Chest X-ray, PA view. Patient: 42 years old, sex M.
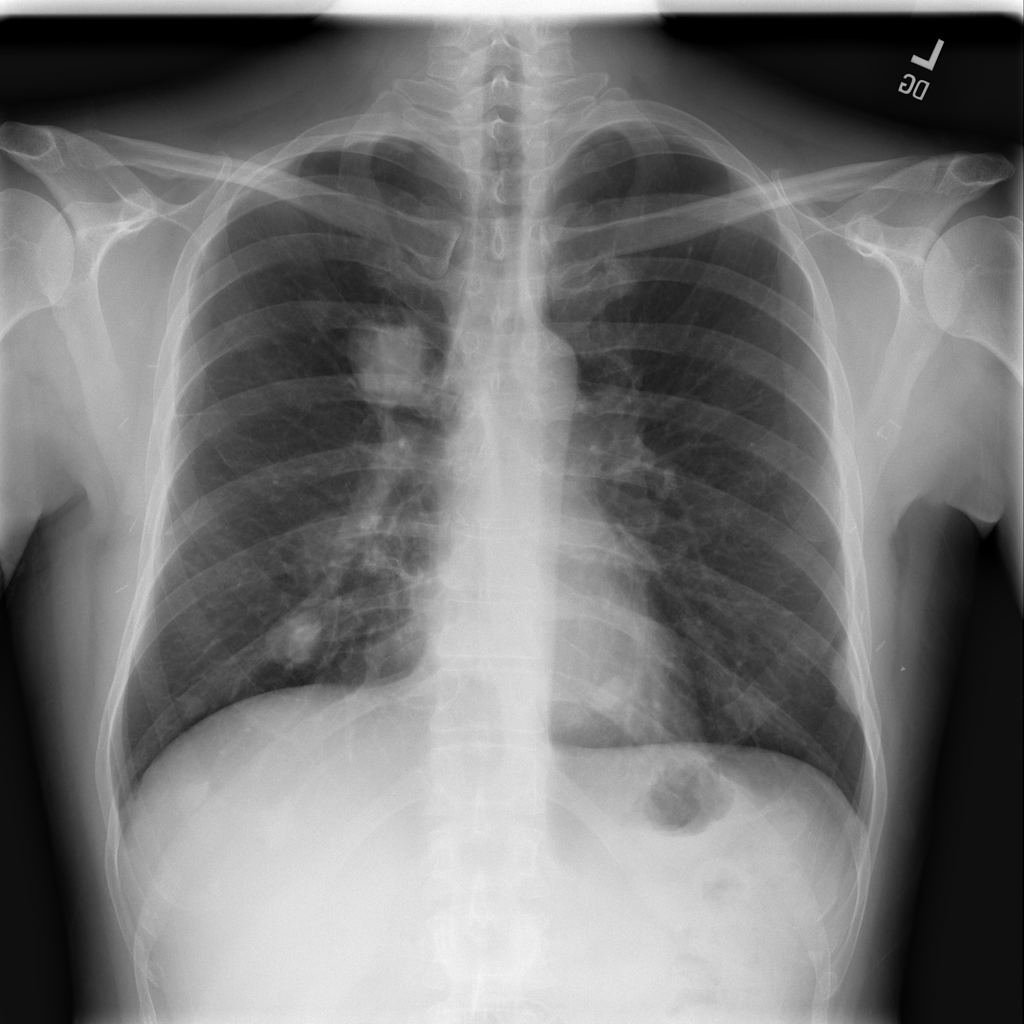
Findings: Nodule